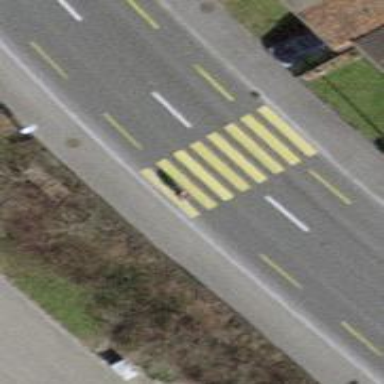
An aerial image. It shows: Uncontrolled zebra crossing on the road.